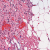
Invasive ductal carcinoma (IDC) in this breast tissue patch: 0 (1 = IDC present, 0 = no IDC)